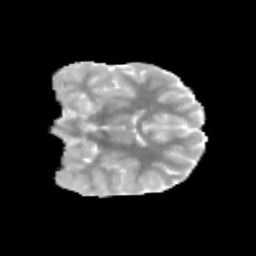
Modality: MD
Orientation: coronal
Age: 9
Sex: male
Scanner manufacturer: siemens
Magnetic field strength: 3 T
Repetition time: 3.8 s
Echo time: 0.07 s